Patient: sex M, age 49
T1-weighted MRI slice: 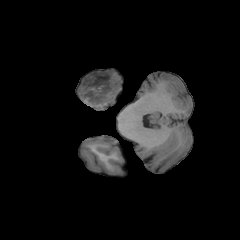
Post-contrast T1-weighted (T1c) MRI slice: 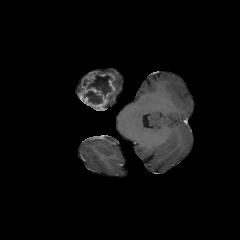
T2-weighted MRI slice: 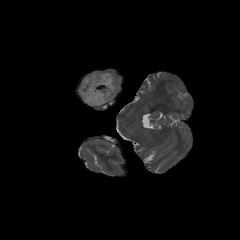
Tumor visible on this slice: yes
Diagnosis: Glioblastoma, IDH-wildtype
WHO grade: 4